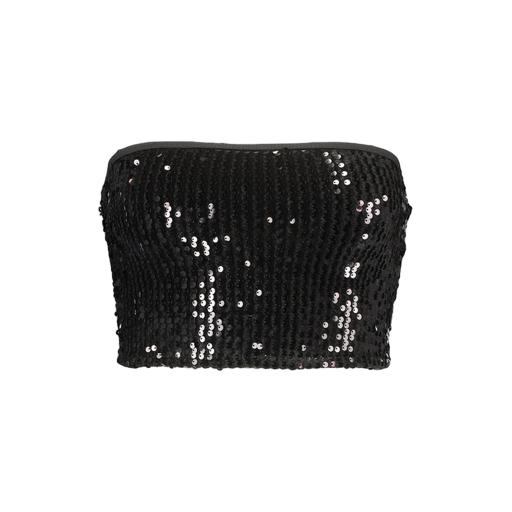
black gigi sequin crop top, black tube top, black bandeau top, white background